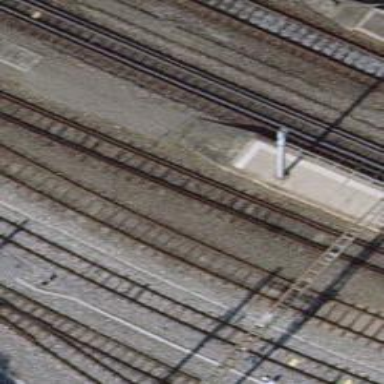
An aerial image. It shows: Railway yard with single rail track. The electrified track has contact line for power supply.